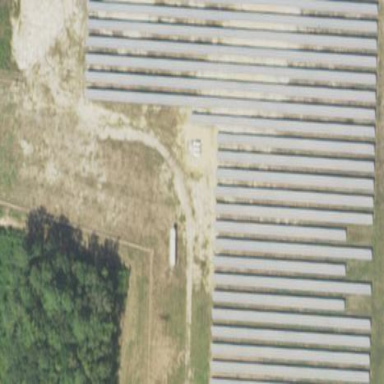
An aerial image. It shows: Solar power plant using photovoltaic technology.